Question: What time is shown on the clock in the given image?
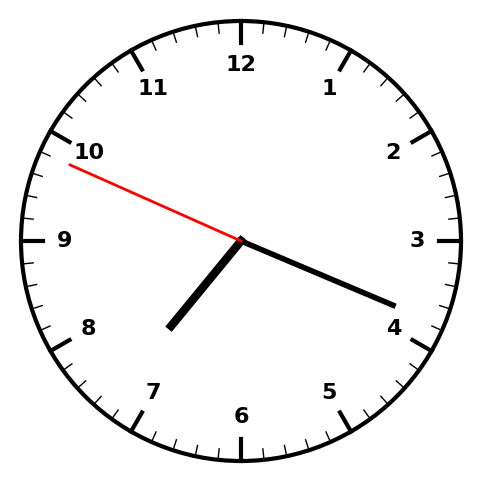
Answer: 07:18:49